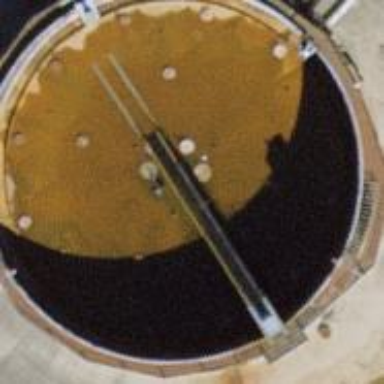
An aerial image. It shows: Storage tank which is man-made.